Question: Given the schedule below, what is the maximum total time (in minutes) a person can spend in lectures? The selected schedule MUST include at least one Mathematics lecture and at least one Art lecture. In the chart: blue for mathematics, green for physics, yellow for art, purple for music, and orange for physical education. All time nodes are integer multiples of 10 minutes.
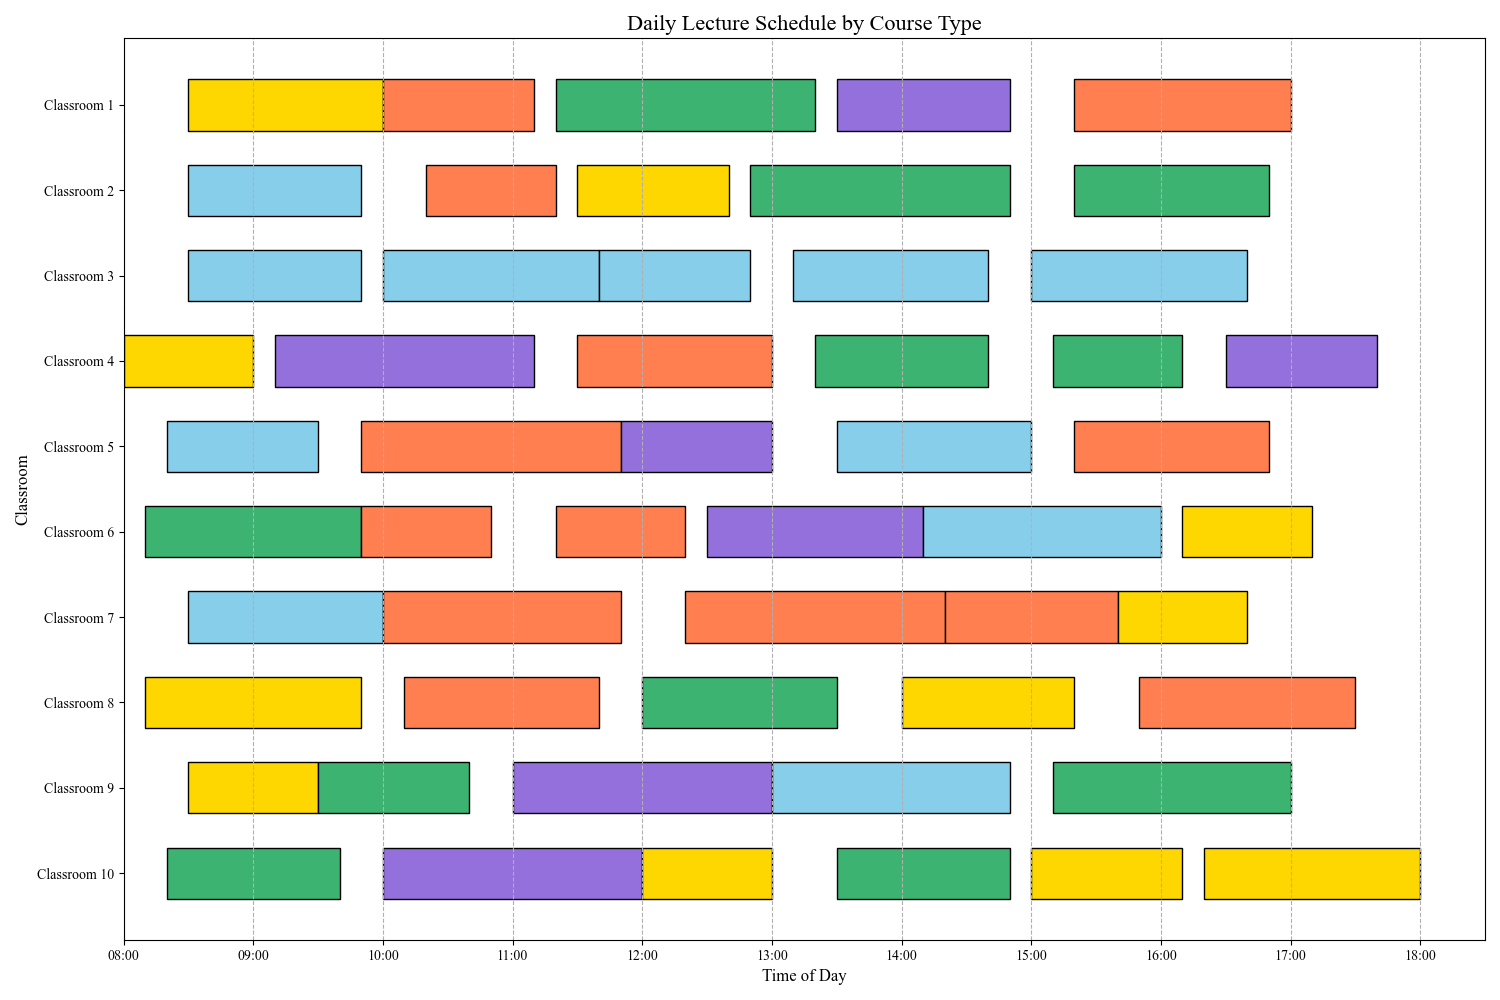
Answer: 560